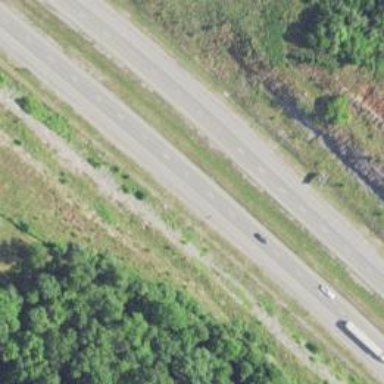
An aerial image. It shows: Trunk highway with expressway features.